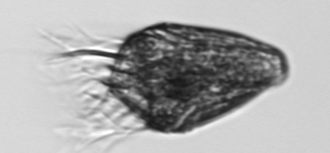
Label: Ciliophora